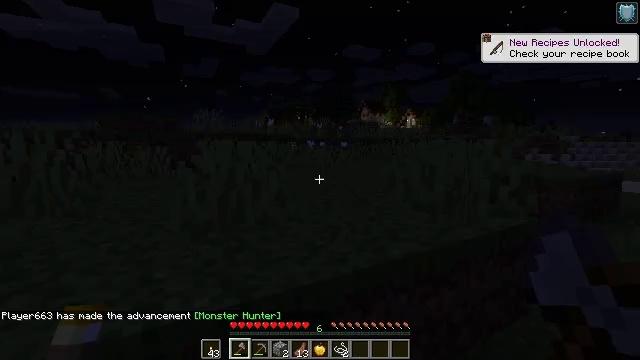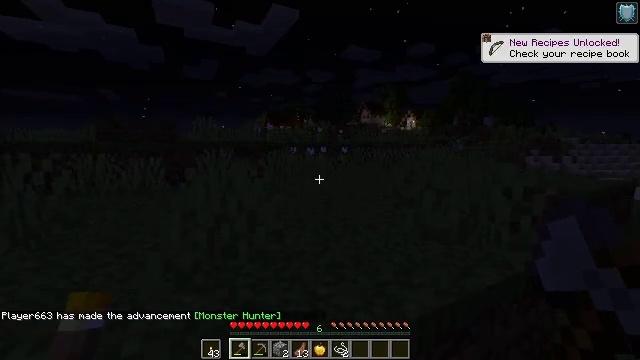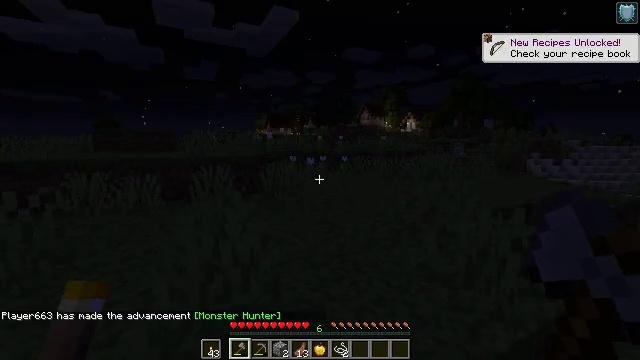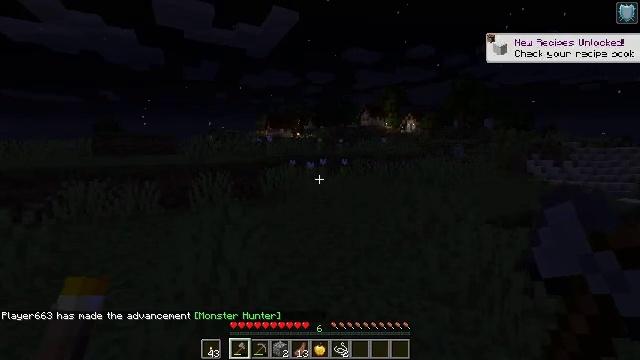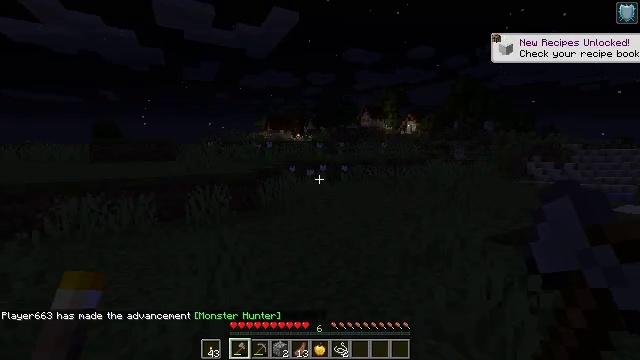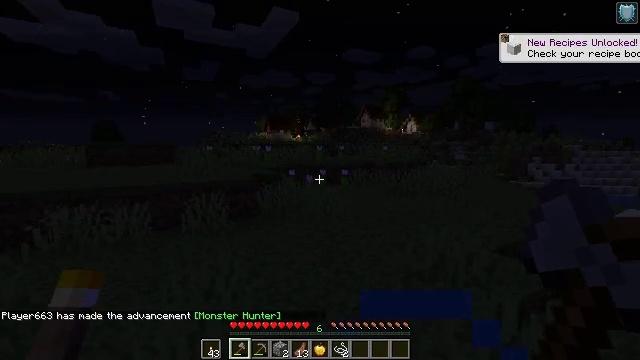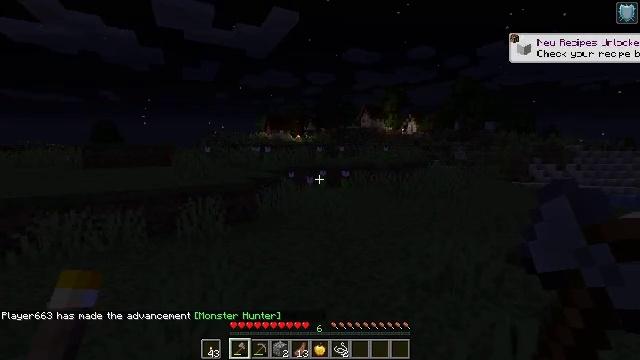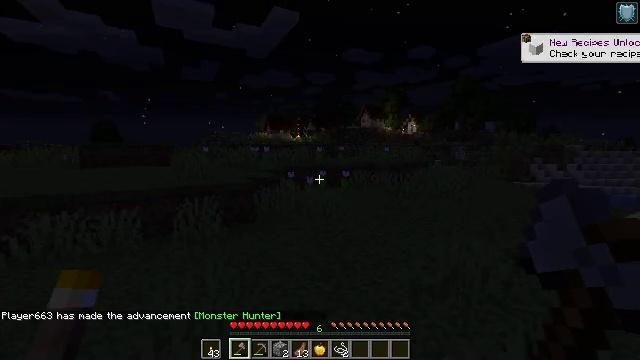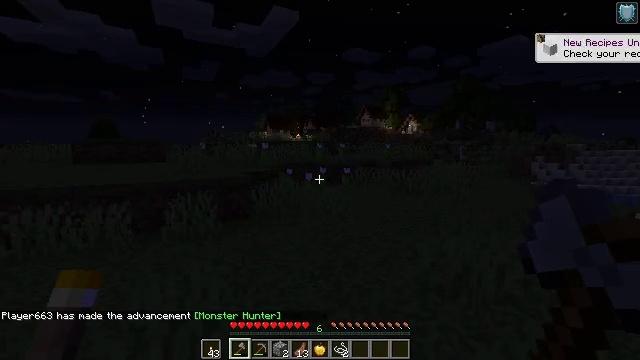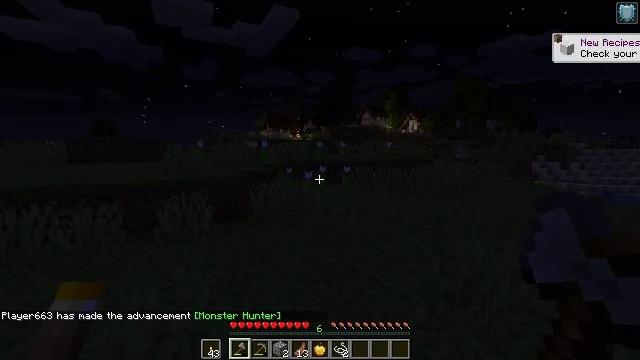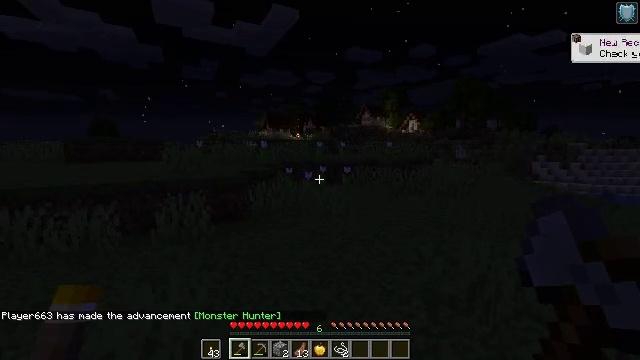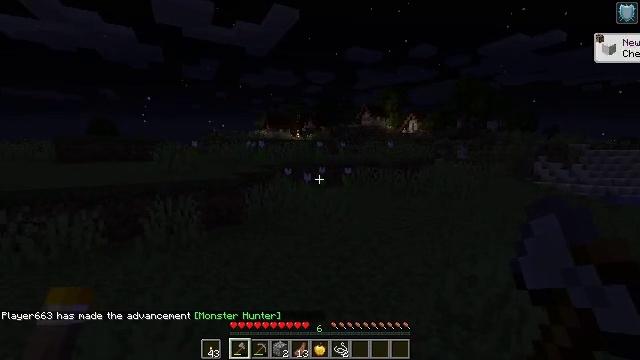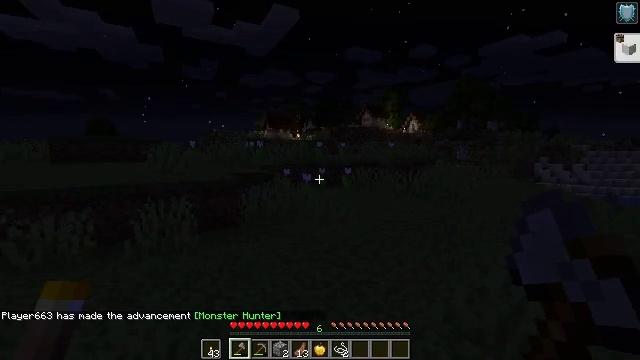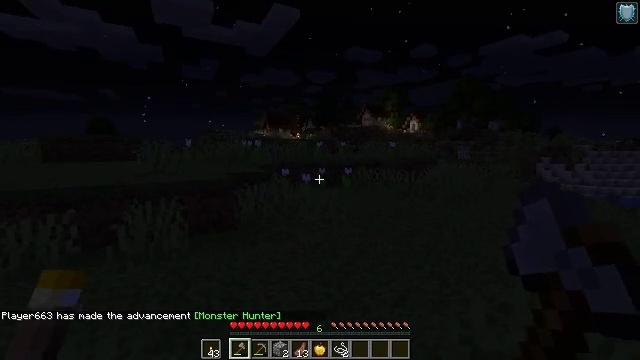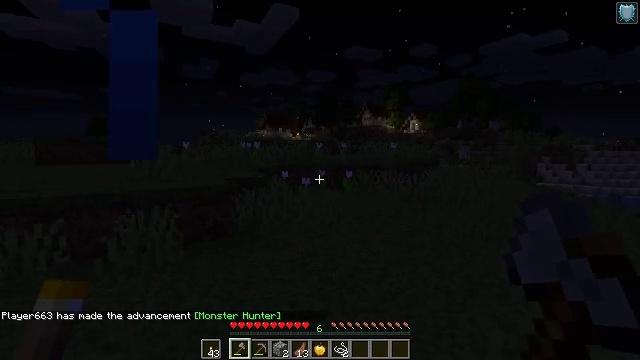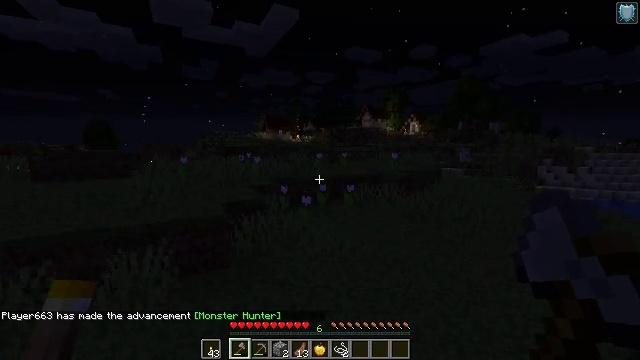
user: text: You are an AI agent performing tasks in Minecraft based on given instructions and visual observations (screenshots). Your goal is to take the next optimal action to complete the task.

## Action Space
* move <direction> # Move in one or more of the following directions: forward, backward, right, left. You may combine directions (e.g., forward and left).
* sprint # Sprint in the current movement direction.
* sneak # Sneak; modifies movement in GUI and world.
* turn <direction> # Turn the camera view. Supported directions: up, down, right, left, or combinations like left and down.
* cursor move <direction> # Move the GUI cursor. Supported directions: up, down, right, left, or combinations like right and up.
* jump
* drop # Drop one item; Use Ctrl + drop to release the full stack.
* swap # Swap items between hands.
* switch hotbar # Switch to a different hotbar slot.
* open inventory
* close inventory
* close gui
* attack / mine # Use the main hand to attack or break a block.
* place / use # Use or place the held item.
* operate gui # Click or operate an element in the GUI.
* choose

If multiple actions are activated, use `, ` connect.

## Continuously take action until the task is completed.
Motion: motion action
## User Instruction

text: Make a loom with planks and string.
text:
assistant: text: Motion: move forward, jump
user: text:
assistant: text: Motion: move forward, jump
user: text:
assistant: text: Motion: move forward
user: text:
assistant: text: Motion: move forward
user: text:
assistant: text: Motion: move forward
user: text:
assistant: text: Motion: move forward
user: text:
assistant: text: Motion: move forward
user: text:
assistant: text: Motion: move forward
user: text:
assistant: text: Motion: move forward
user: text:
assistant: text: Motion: move forward
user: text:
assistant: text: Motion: move forward
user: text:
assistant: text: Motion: move forward
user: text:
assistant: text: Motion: move forward
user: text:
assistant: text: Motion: move forward, jump
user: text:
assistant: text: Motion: move forward, jump
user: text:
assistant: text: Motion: move forward, jump
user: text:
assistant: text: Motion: move forward
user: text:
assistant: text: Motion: no_op
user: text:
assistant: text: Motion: no_op
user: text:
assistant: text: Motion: no_op
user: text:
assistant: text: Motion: no_op
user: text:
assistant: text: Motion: no_op
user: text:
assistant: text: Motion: no_op
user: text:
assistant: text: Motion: no_op
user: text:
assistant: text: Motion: no_op
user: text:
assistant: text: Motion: move forward
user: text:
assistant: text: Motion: move forward
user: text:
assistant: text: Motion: no_op
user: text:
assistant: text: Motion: move forward
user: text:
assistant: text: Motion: move forward